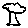
Label: tree